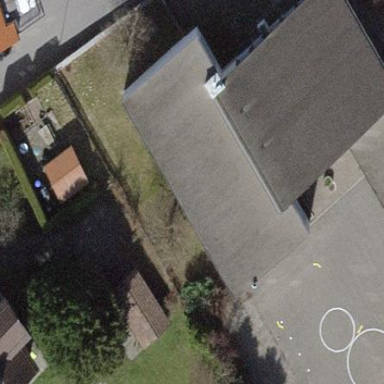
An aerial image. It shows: School building.